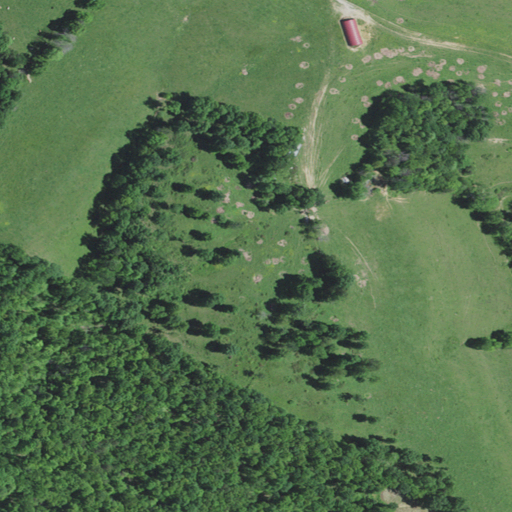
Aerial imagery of ridge(s) in Kentucky named Betty Gap Ridge containing pasture, deciduous forest, and open development